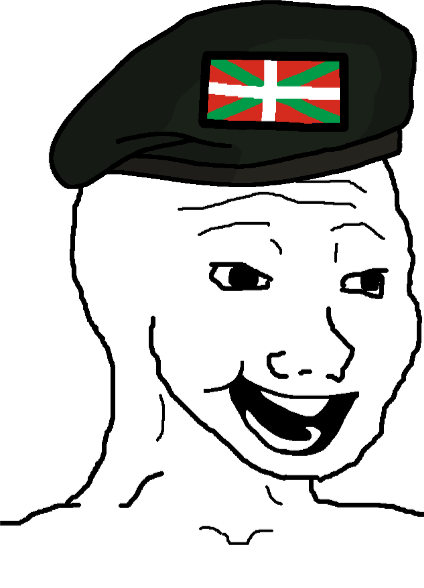
Label: 5_Bloomer